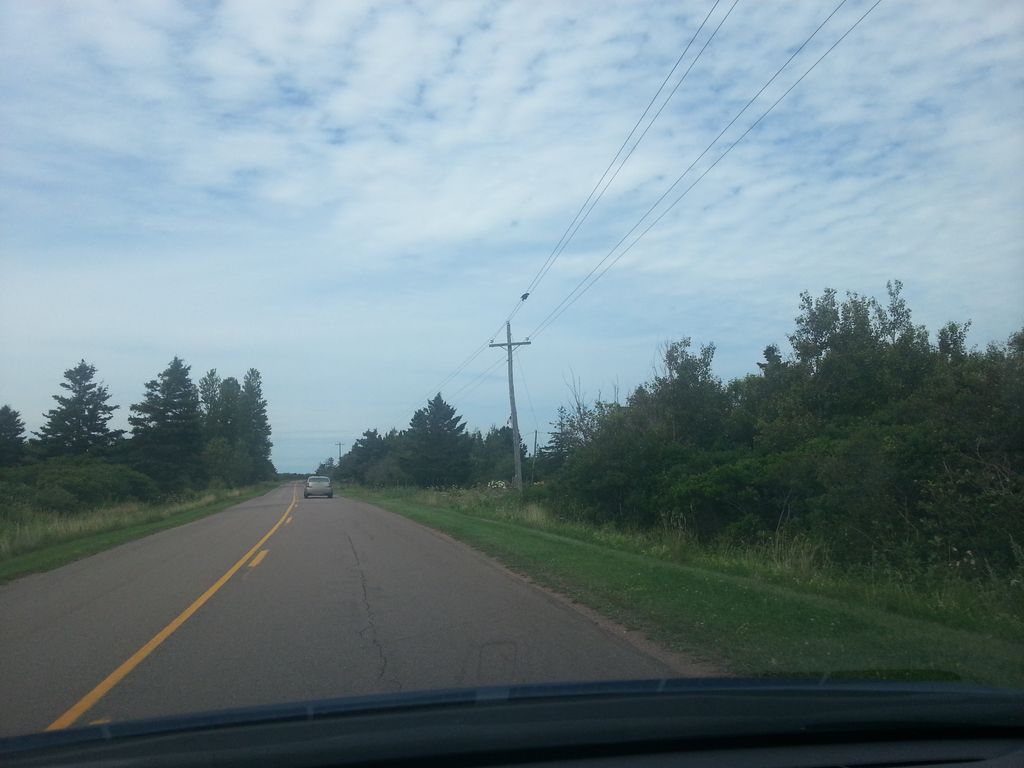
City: charlottetown